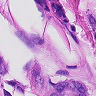
Metastatic tissue present: yes